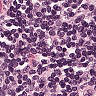
Metastatic tissue present: no